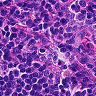
Metastatic tissue present: no